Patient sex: M
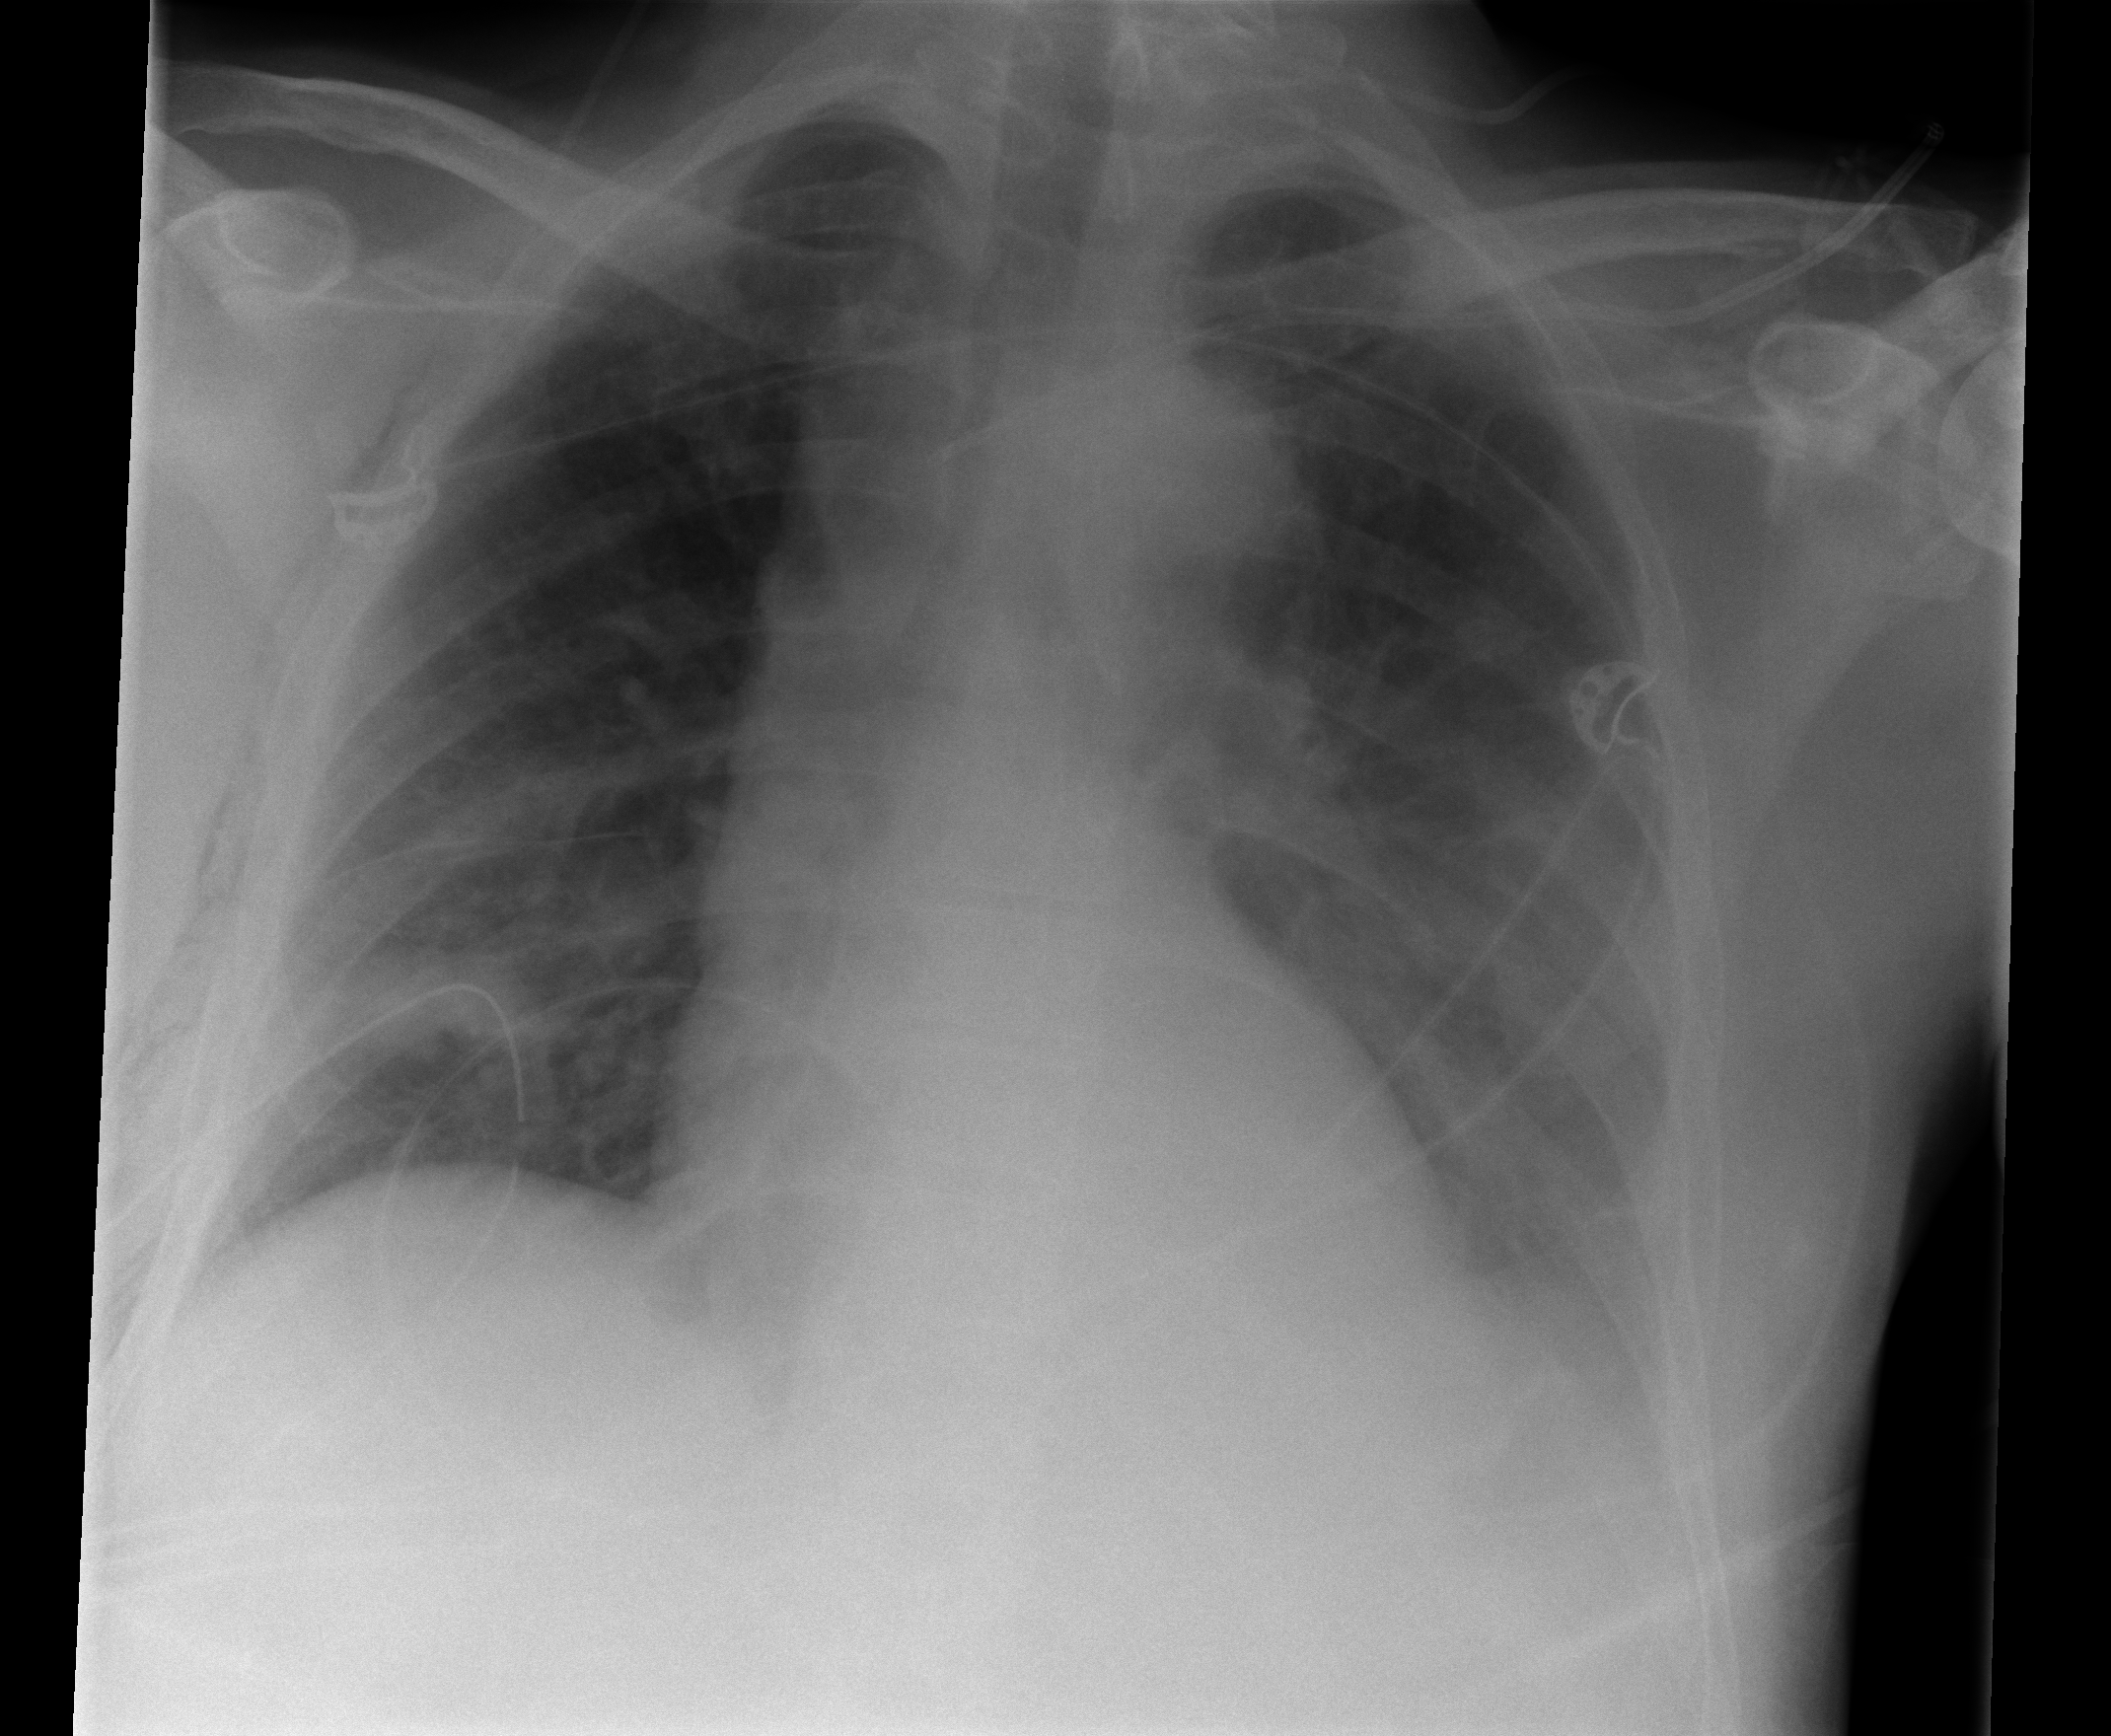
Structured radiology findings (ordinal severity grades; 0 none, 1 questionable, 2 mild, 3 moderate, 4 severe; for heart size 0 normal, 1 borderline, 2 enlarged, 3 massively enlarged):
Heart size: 1
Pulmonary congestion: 1
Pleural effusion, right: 0
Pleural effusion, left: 3
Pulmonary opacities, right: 1
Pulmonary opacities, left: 1
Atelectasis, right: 2
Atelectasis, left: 2